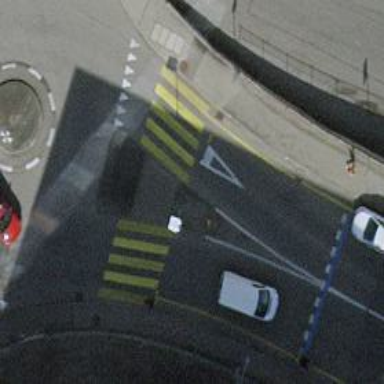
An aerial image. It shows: Uncontrolled crossing with central island on the road.